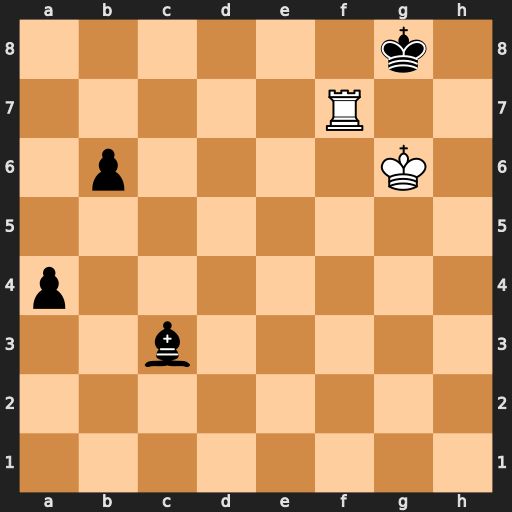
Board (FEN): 6k1/5R2/1p4K1/8/p7/2b5/8/8
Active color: w
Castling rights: -
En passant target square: -
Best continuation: Rc7 Bb4 Rc8+ Bf8 Rb8 b5 Rxb5